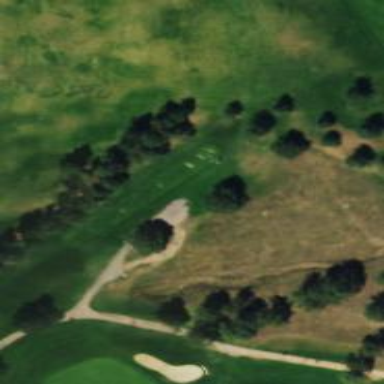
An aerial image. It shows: Footway that serves as golf path.